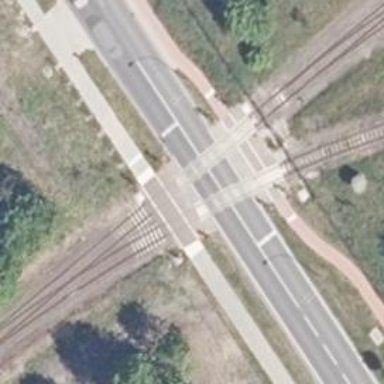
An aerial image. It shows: Railway crossing.